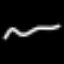
Label: squiggle